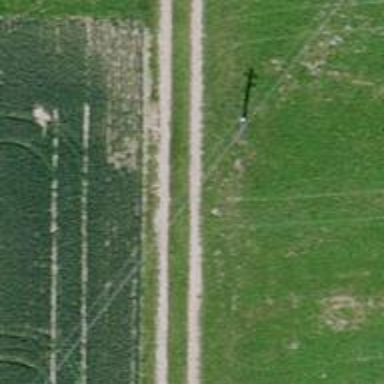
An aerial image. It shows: Power pole.